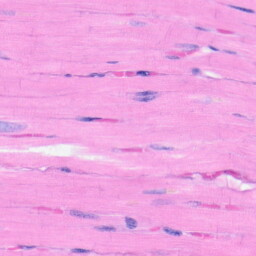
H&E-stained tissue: Heart